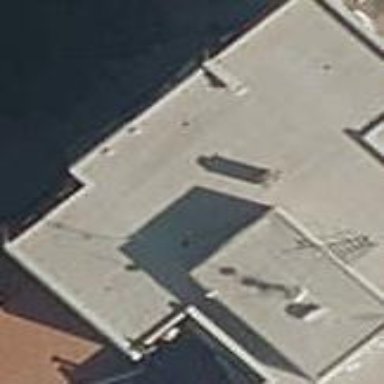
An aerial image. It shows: Building part with flat roof.